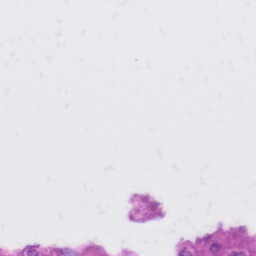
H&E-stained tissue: Liver